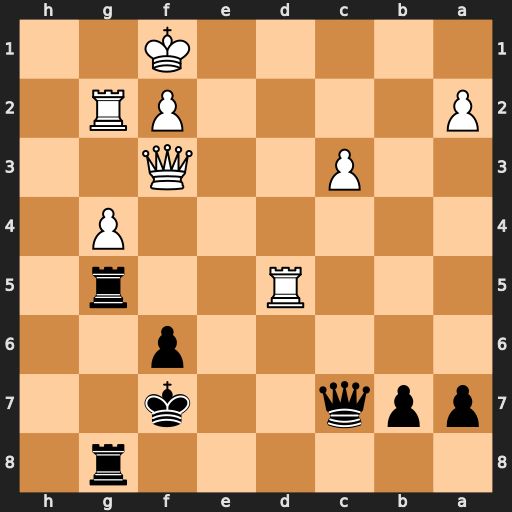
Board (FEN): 6r1/ppq2k2/5p2/3R2r1/6P1/2P2Q2/P4PR1/5K2
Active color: b
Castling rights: -
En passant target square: -
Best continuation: Qc4+ Rd3 Rd8 Rg3 Rgd5 g5 Qxd3+ Qxd3 Rxd3